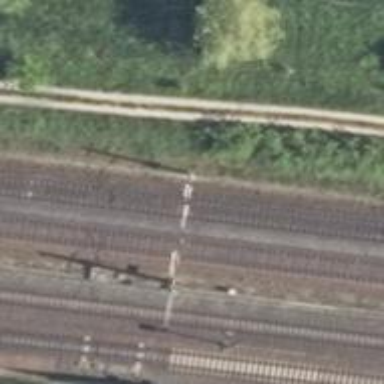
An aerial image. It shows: Milestone along the railway track with catenary mast.